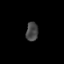
Tissue: prostate
Cell type: T cells
Senescence score: 0.2679
Nuclear area (px): 226
Mean DAPI intensity: 68.004